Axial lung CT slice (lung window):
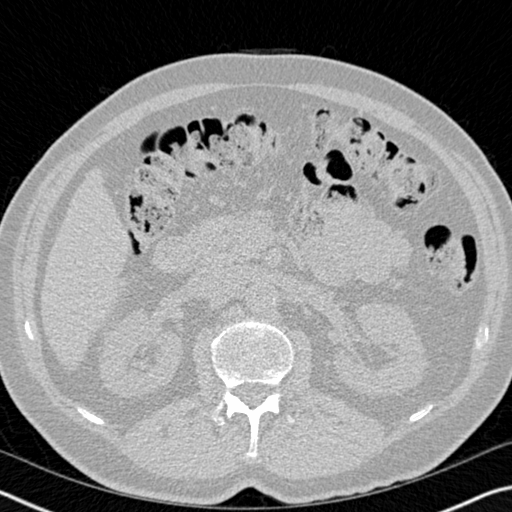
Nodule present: no